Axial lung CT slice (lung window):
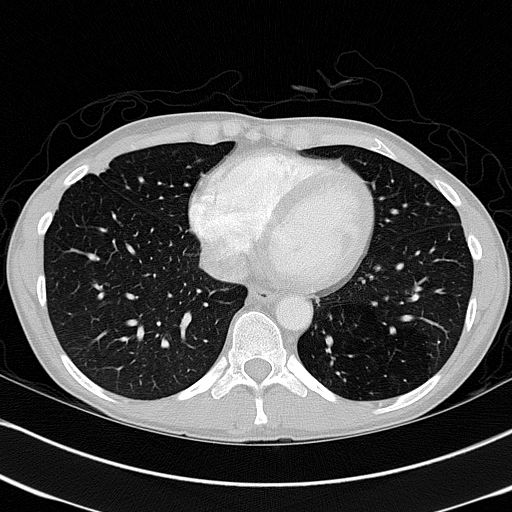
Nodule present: no